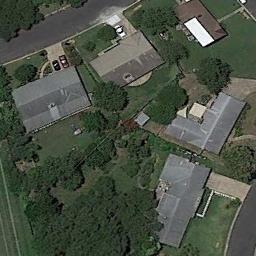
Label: medium_residential